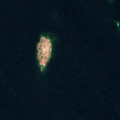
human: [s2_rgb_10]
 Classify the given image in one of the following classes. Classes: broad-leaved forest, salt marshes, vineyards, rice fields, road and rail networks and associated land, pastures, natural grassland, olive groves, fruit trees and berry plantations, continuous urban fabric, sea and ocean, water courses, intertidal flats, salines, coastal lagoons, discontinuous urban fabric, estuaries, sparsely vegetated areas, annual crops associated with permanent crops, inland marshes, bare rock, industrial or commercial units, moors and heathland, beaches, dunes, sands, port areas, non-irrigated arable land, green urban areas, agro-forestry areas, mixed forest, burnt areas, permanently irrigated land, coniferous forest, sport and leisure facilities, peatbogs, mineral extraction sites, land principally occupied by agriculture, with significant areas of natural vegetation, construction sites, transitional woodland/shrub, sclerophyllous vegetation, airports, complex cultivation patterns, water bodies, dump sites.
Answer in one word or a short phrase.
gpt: sea and ocean